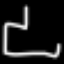
Label: chair